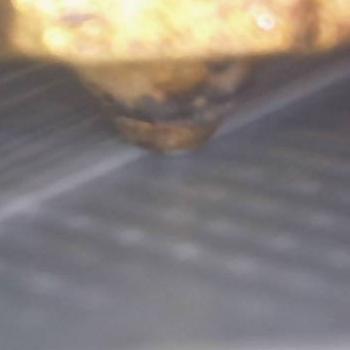
Flow rate: 66%